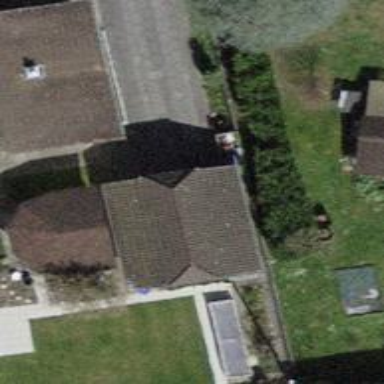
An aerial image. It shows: Building with tile roof.